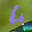
Label: 4